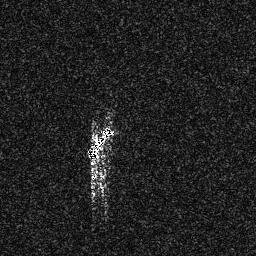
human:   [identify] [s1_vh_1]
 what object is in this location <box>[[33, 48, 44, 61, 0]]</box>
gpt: <ref>1 medium ship at the center</ref>